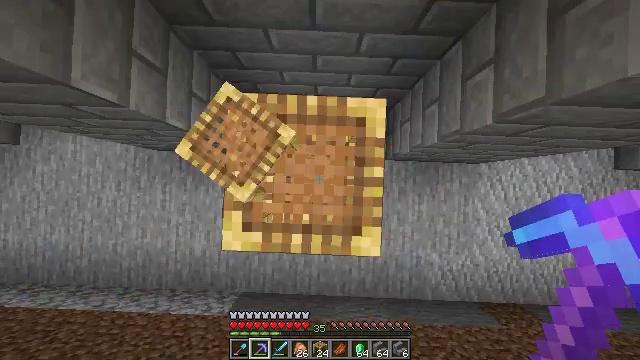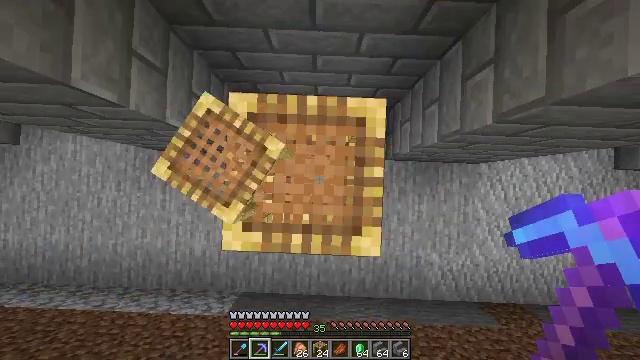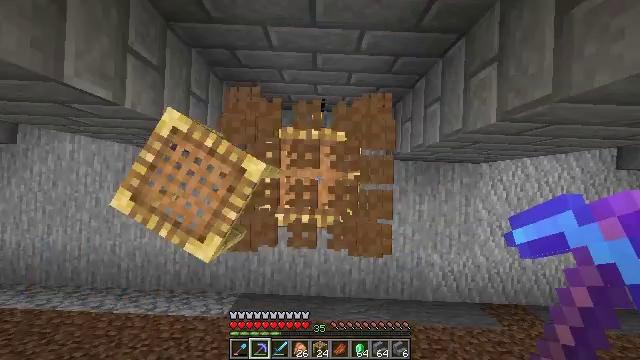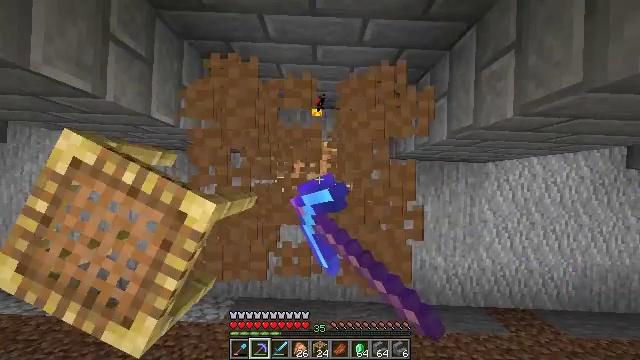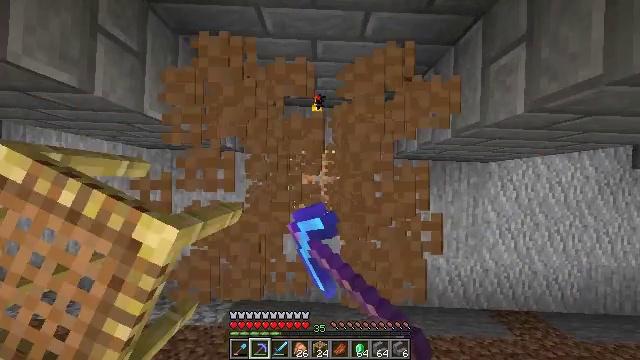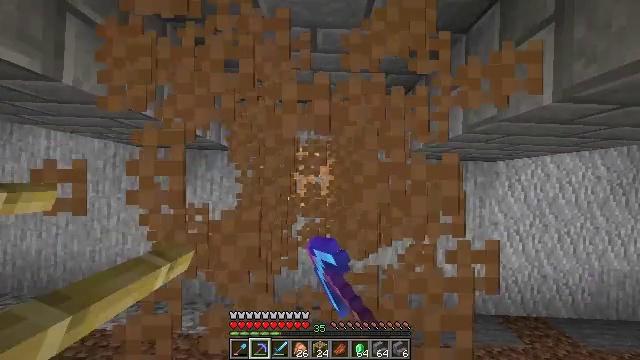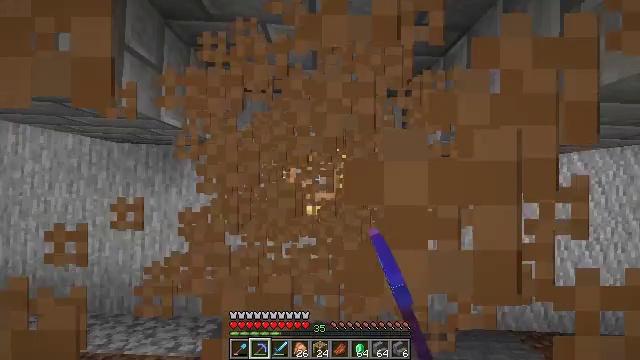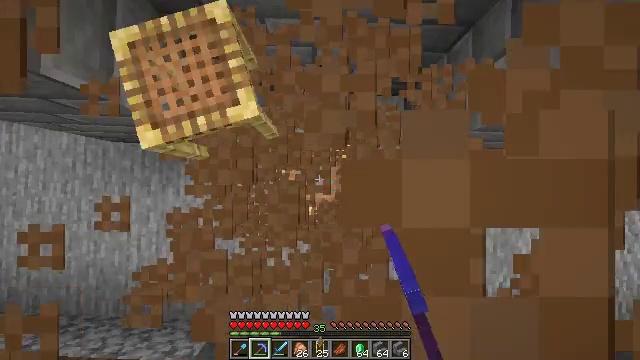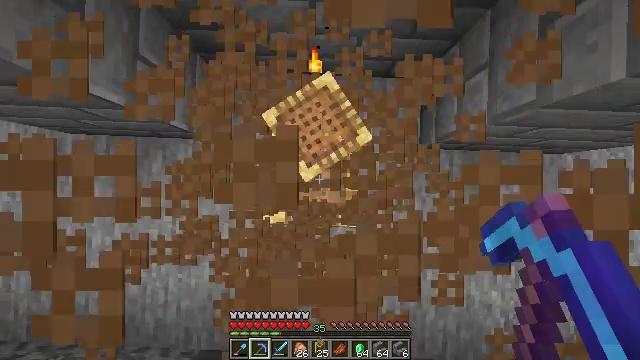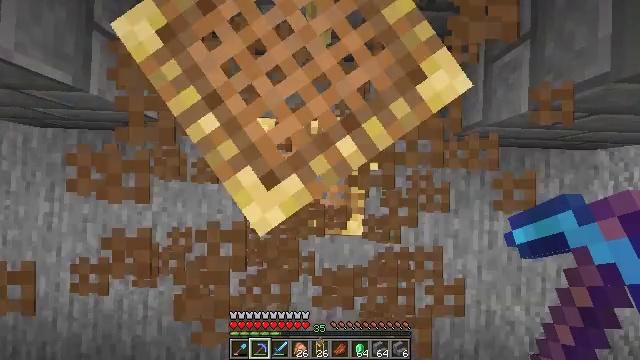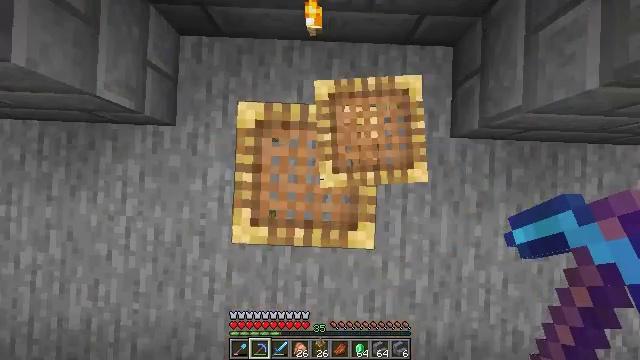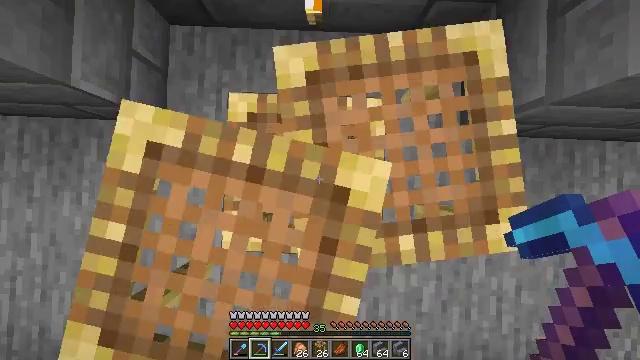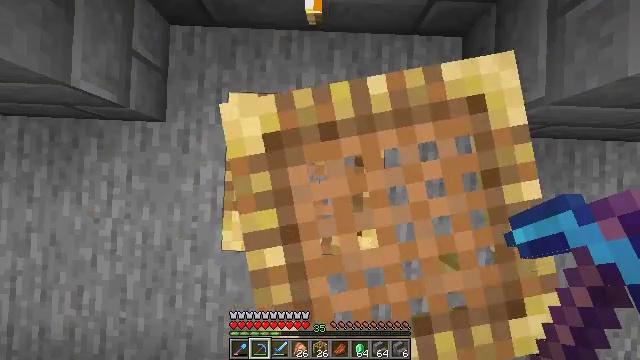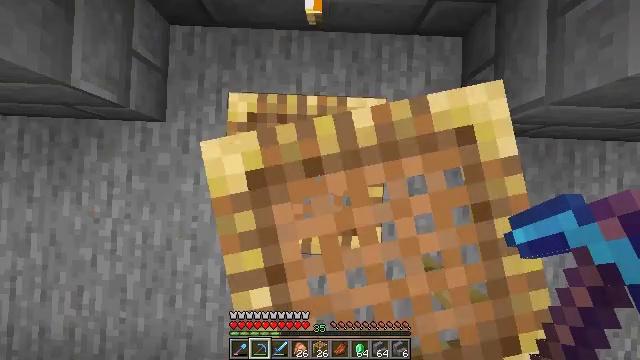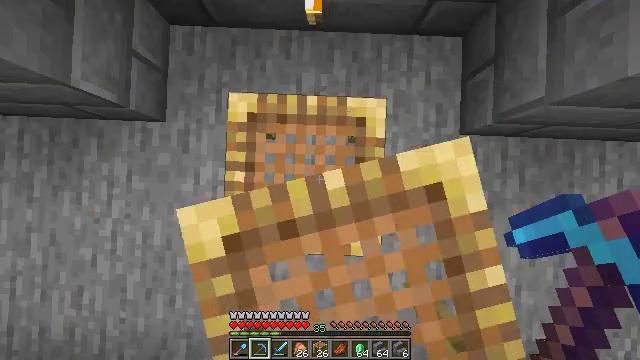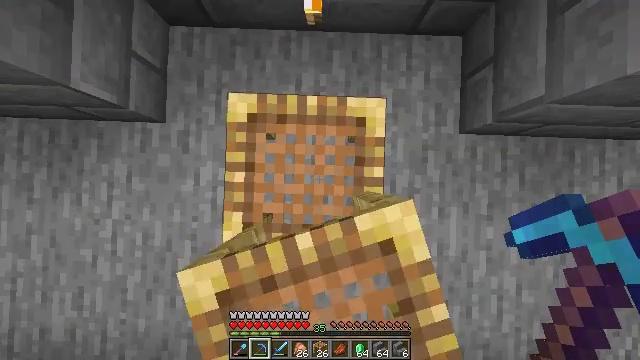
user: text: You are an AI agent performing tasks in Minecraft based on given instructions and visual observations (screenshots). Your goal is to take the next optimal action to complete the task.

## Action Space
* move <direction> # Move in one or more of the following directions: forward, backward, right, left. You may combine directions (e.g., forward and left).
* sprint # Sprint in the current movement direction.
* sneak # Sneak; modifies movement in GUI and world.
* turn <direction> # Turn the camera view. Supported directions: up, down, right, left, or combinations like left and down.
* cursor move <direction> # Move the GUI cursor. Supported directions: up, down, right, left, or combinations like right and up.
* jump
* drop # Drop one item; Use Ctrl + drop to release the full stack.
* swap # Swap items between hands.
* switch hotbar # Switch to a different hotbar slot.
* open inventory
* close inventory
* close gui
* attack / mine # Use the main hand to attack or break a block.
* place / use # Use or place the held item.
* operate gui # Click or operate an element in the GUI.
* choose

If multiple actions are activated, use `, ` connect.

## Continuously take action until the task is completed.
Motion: motion action
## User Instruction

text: Retrieve scaffolding from a build site.
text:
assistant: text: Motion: no_op
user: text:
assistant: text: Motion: attack / mine
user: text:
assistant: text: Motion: attack / mine
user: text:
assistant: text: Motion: attack / mine
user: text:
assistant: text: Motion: no_op
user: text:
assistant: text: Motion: no_op
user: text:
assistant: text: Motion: no_op
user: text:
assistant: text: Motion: no_op
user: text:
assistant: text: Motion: no_op
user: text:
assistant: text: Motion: no_op
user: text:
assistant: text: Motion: no_op
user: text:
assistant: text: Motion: no_op
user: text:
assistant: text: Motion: no_op
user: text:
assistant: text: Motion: no_op
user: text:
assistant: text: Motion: no_op
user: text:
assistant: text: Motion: no_op
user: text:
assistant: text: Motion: no_op
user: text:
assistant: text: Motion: no_op
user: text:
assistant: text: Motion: no_op
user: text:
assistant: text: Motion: attack / mine
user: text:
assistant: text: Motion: attack / mine
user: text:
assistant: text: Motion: attack / mine
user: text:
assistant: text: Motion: no_op
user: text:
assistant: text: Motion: no_op
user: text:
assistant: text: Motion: no_op